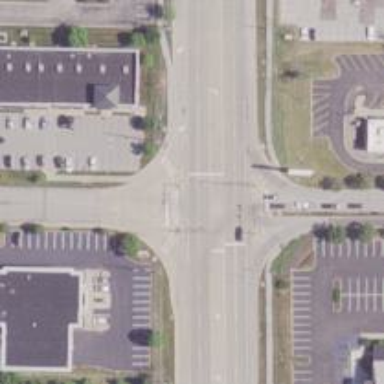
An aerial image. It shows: Crossing road.